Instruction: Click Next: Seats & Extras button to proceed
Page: traveler
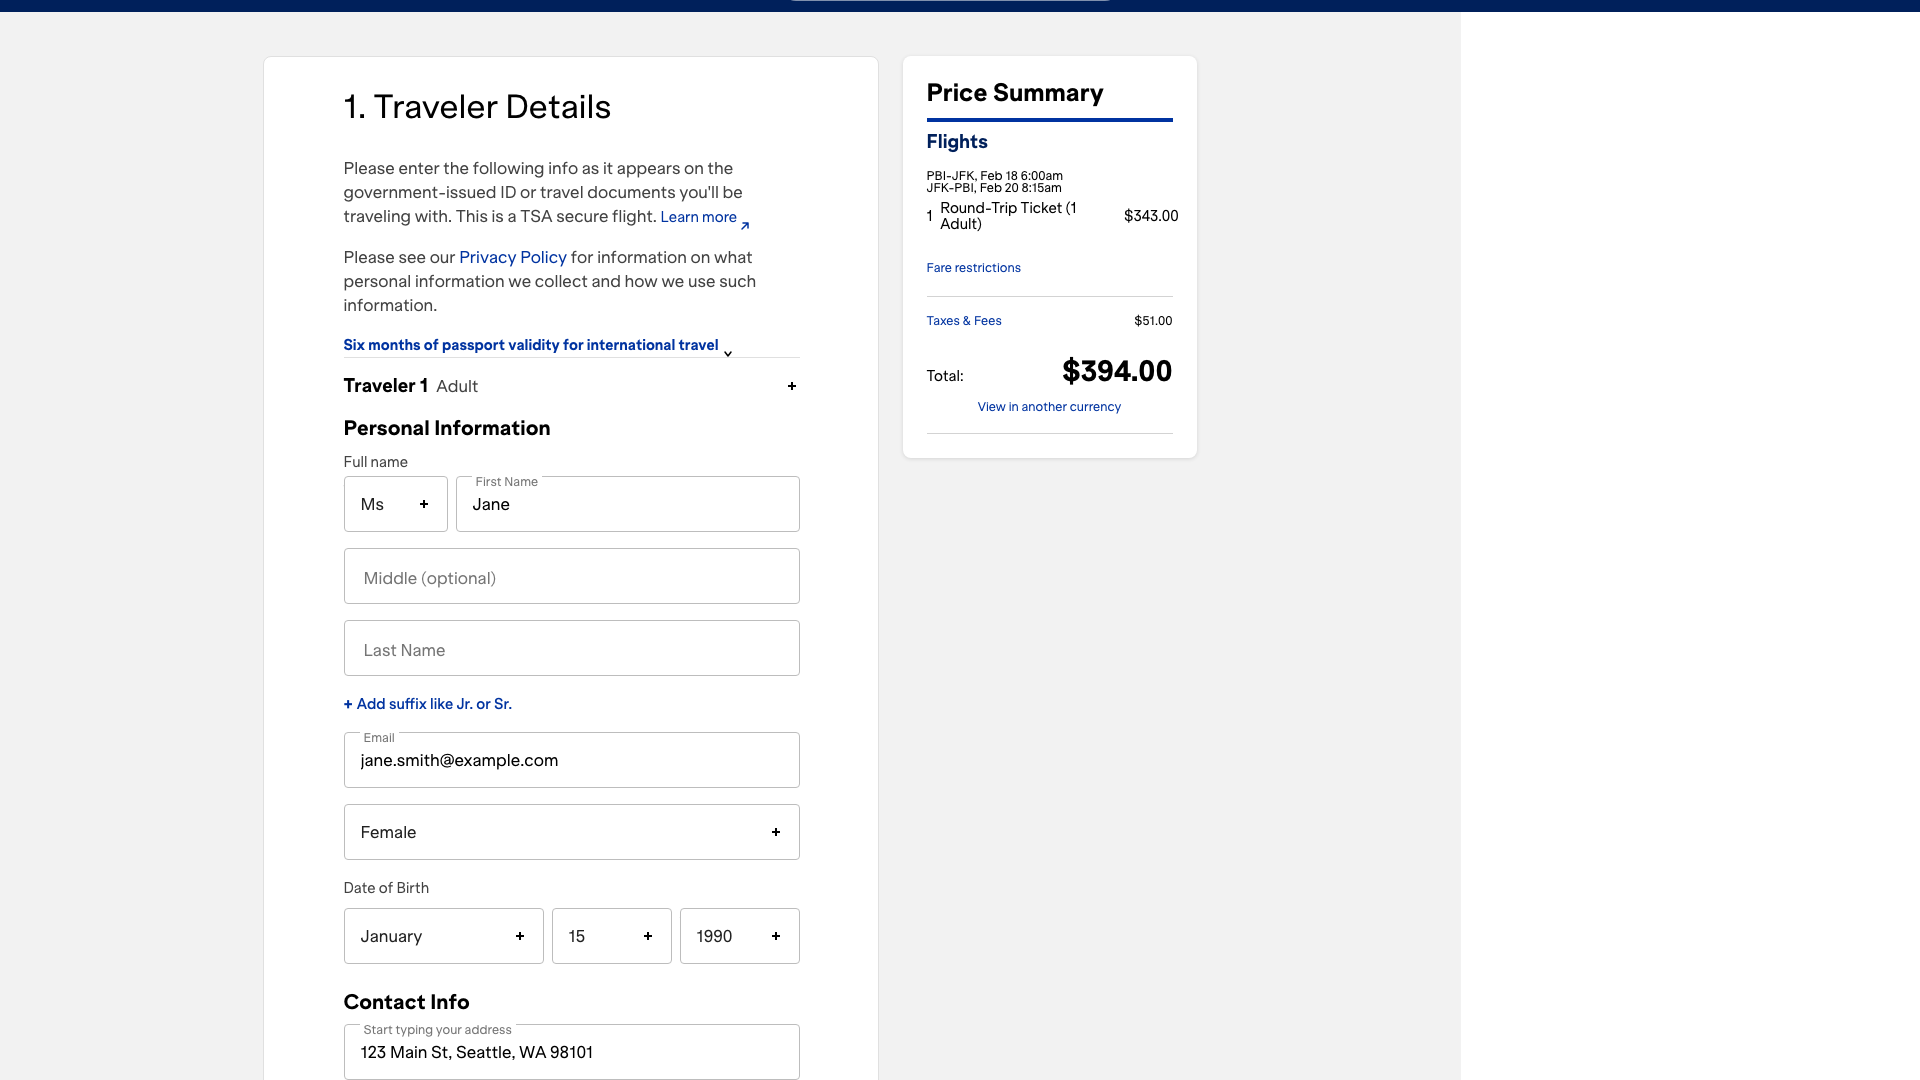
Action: click